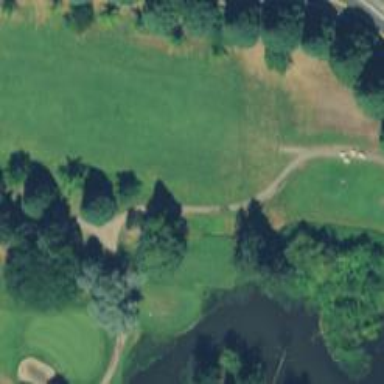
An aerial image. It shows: Golf hole.